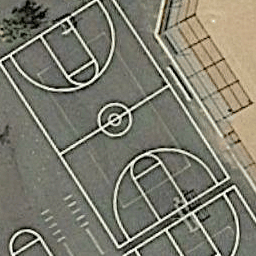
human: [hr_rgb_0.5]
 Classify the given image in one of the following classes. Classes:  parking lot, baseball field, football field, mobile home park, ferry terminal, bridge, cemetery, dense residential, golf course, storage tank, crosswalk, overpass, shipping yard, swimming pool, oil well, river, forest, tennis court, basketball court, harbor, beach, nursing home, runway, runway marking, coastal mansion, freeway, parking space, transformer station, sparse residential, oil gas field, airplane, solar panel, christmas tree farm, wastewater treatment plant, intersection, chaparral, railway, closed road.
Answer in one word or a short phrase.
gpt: basketball court